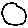
Label: circle